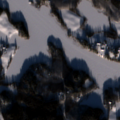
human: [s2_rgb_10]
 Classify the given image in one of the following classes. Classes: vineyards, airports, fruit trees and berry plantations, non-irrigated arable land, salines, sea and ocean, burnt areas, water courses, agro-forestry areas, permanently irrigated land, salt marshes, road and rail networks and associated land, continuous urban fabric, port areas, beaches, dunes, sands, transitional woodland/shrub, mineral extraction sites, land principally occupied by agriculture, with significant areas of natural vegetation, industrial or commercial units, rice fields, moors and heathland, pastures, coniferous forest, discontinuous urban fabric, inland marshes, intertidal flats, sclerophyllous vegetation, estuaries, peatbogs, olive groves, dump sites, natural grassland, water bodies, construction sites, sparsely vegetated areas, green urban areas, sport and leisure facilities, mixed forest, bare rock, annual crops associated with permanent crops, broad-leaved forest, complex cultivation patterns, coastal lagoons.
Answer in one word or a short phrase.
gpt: land principally occupied by agriculture, with significant areas of natural vegetation, coniferous forest, mixed forest, transitional woodland/shrub, water bodies